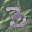
Label: 3